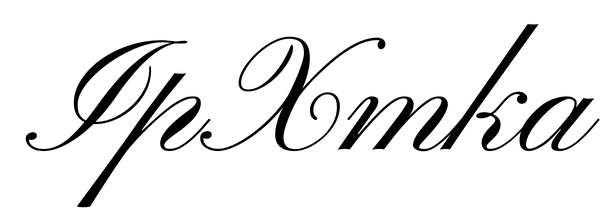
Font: PinyonScript-Regular